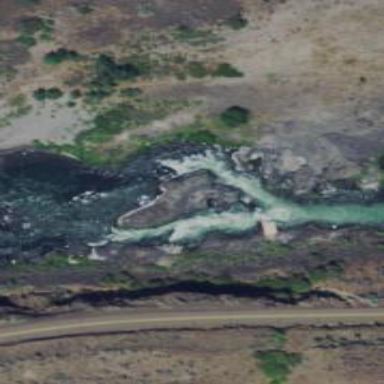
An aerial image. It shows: Rapids in the waterway.